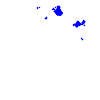
Particle: electron